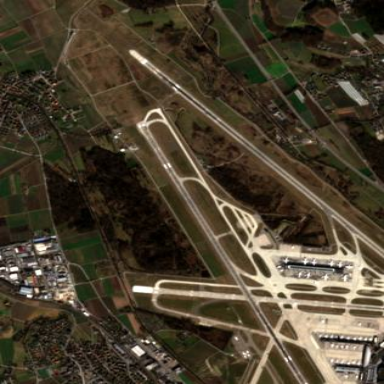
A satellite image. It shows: Runway at the airport.